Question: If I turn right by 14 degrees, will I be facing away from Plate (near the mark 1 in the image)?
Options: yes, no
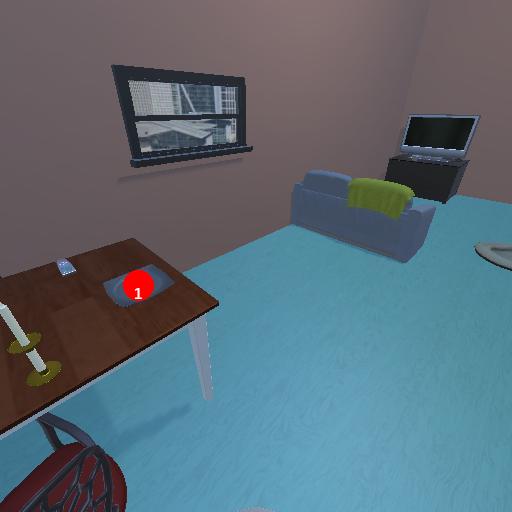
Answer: yes